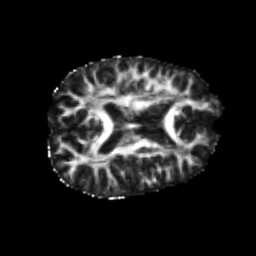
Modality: FA
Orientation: axial
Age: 22
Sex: male
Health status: healthy
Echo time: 0.074 s